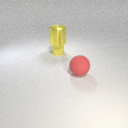
small yellow rubber cylinder to the left of large red rubber sphere